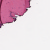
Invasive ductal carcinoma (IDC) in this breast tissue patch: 0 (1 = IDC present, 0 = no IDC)